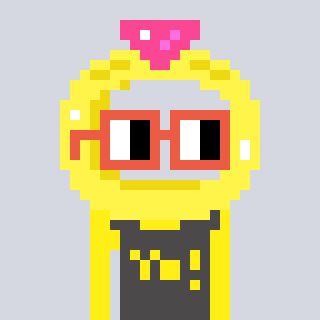
a pixel art character with square orange glasses, a ring-shaped head and a grayscale-colored body on a cool background